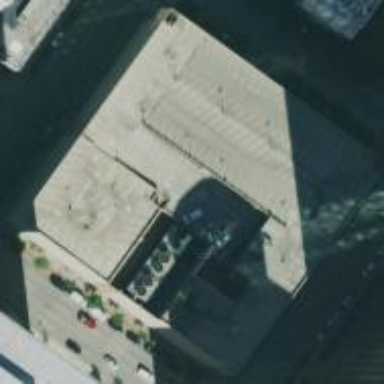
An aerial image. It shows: Multi-storey parking building.